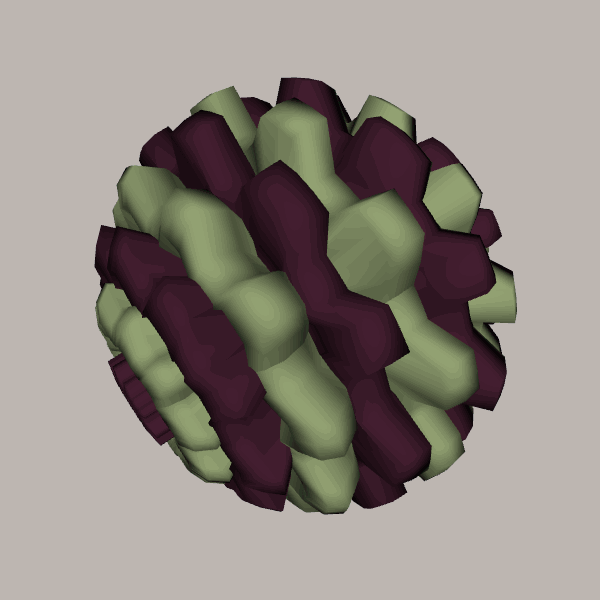
Background: light